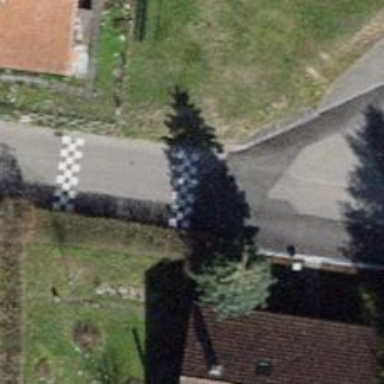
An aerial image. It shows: Asphalt unclassified road with traffic calming table.